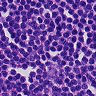
Metastatic tissue present: no